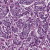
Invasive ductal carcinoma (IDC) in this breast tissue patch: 1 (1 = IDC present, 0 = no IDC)